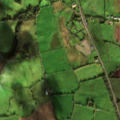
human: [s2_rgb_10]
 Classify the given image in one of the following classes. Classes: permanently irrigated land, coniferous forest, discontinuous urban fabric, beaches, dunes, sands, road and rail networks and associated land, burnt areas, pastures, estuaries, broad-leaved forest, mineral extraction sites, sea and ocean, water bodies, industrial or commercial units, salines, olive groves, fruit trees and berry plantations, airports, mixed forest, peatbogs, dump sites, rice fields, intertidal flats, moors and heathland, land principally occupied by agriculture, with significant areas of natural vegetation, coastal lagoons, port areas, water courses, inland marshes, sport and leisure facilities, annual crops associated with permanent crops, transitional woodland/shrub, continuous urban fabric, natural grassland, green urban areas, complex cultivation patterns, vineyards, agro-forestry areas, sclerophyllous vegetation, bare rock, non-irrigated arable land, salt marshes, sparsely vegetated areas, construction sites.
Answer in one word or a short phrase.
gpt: pastures